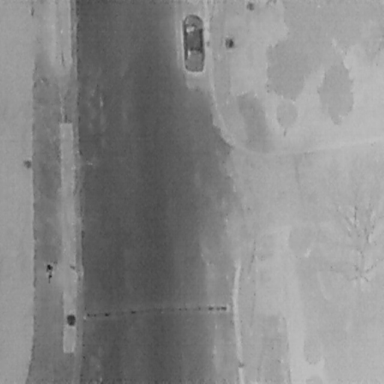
There is a Car in the infrared image.